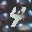
Label: 4